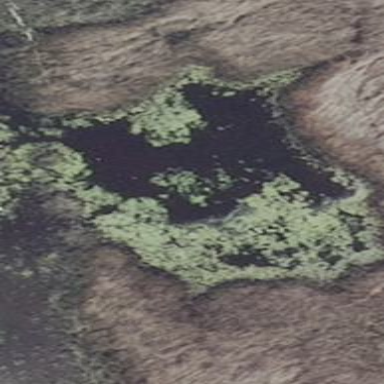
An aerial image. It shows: Pond with natural water.